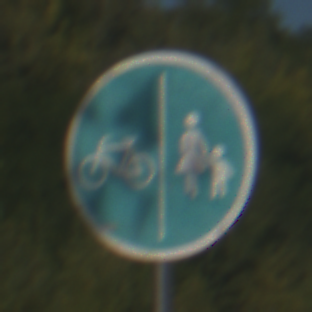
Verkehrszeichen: GetrennterRadUndGehwegRadwegLinks
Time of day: Midday
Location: Outdoor (Nature)
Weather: Clear
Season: Summer
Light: Natural